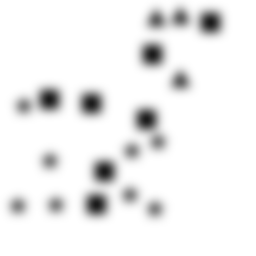
Squares: 7
Triangles: 3
Stars: 8
Total shapes: 18